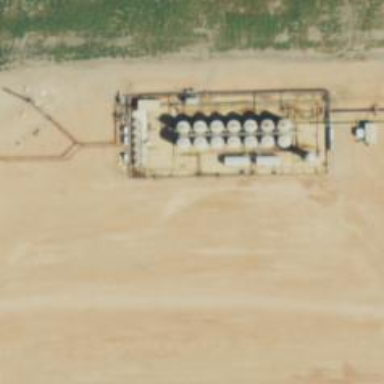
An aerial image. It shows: Storage tank that is man-made.